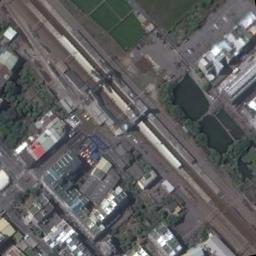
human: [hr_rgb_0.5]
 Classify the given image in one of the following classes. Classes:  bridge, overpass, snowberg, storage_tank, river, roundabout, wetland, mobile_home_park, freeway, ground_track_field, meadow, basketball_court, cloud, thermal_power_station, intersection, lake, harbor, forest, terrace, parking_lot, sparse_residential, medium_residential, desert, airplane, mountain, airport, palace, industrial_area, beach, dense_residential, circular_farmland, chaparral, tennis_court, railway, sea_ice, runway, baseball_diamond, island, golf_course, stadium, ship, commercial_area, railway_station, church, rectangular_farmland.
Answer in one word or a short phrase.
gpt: railway_station